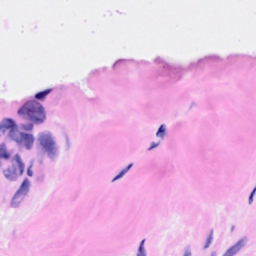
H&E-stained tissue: Breast